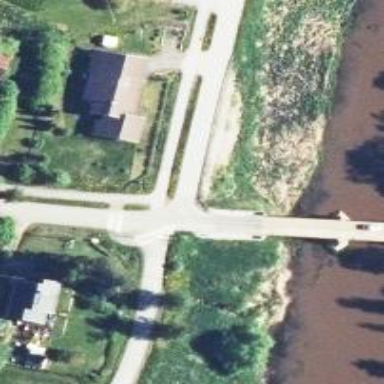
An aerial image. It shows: Tertiary road passing over bridge.